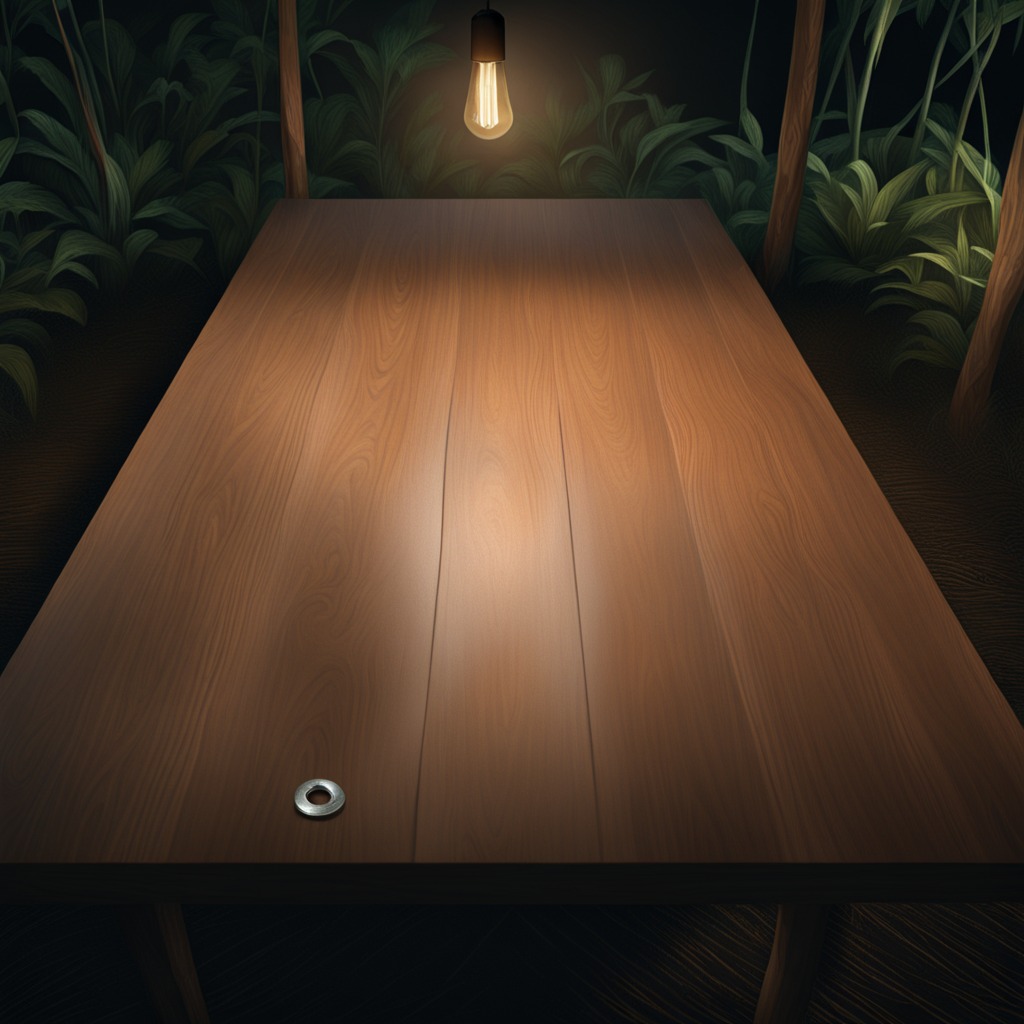
A flat metal washer is lying on the wooden table.